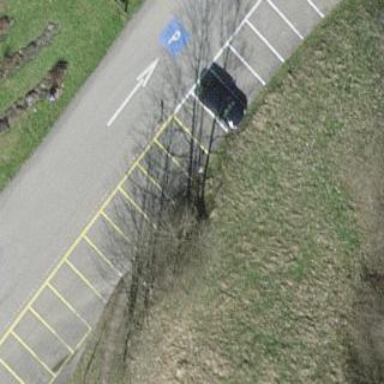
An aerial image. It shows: Parking area with surface.